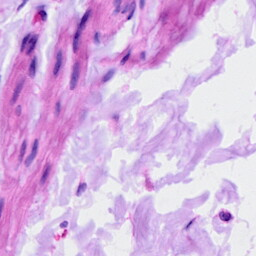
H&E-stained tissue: Ovarian